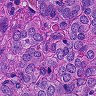
Metastatic tissue present: yes